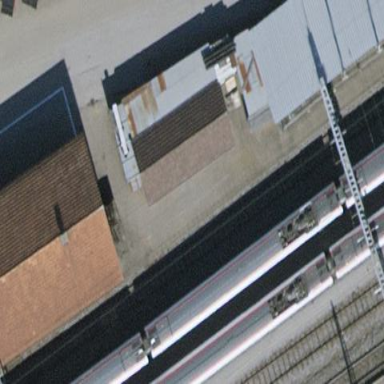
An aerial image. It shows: Transportation building.